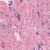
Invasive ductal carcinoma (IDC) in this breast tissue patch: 1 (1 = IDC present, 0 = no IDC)